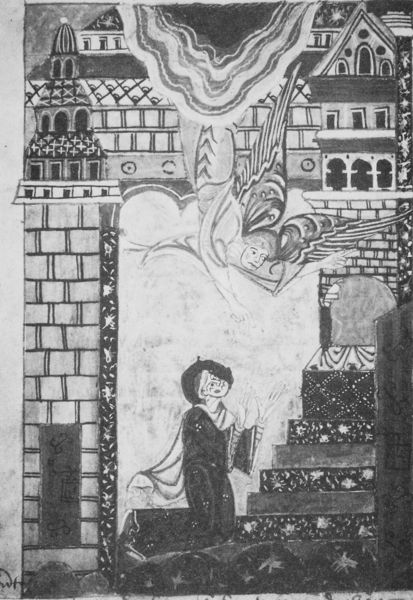
Titel: Ms. 502
Institution: Valenciennes, Bibliothèque Municipale
Schlagwörter: flügel, himmel, mann, umhang, weiß, himmerl, stadt, fenster, grau, schwarz, dach, gebäude, haus, muster, ornament, bibel, mensch, steine, hände, erde, kirche, gewand, turm, engel, bogen, dorf, giebel, mauer, treppe, thron, stufen, tor, foto, buch, knien, beten, gebet, kunst, tracht, heiligenschein, grab, wesen, knieend, erscheinung, heiliger, heilig, maria, anbetung, sakral, geist, latein, betender, buchmalerei, knieender, escheinung, throngebet, evangelistenseite